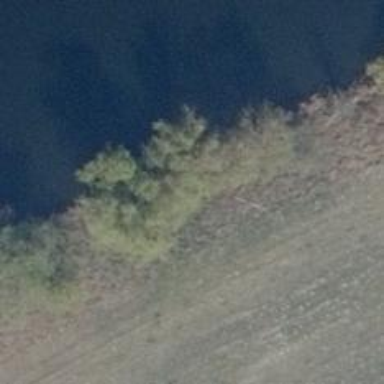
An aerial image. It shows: Single tag "natural: tree."